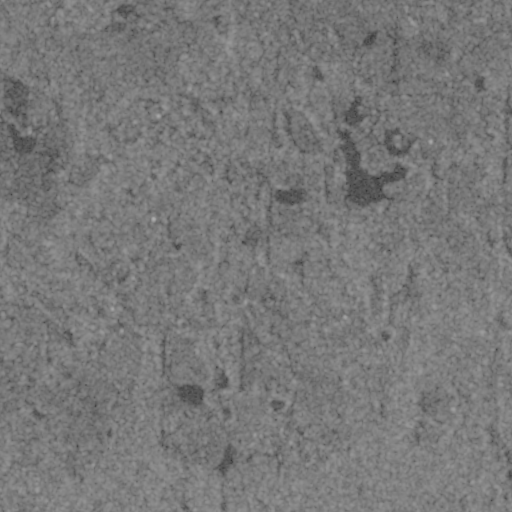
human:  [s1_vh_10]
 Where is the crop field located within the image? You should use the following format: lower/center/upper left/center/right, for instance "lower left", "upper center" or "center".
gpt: The crop field is located in the lower left of the image.
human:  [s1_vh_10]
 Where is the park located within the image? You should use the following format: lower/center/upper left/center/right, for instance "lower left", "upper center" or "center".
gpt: The park is located in the center of the image.
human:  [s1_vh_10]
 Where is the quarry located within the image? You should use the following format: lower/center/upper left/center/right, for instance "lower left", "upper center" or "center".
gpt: There is no quarry in the image.

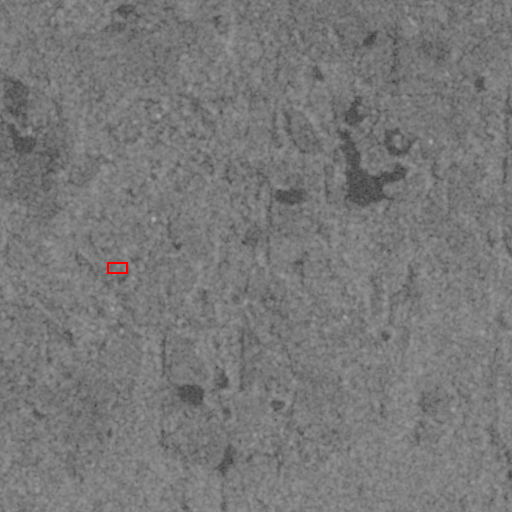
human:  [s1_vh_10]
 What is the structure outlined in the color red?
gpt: The structure outlined in red is a building.
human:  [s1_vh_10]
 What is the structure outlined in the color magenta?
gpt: There is no magenta outline.